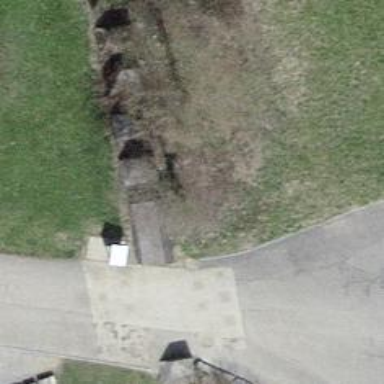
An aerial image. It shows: Tank trap barrier.